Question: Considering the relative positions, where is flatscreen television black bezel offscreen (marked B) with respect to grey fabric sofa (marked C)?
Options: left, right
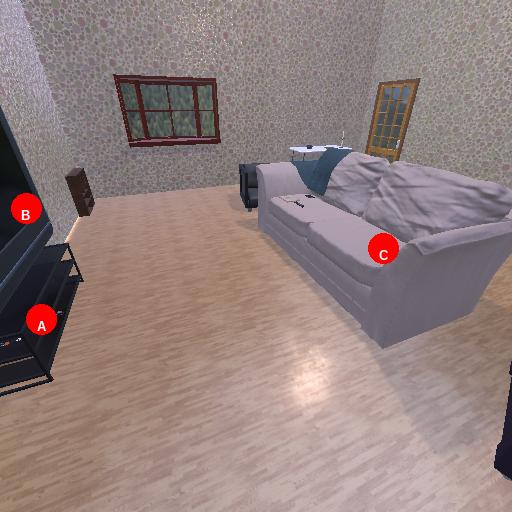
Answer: left